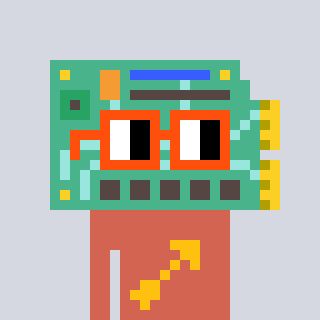
a pixel art character with square orange glasses, a chipboard-shaped head and a peachy-colored body on a cool background